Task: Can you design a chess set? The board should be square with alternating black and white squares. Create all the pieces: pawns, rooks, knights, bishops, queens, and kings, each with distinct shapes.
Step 3570:
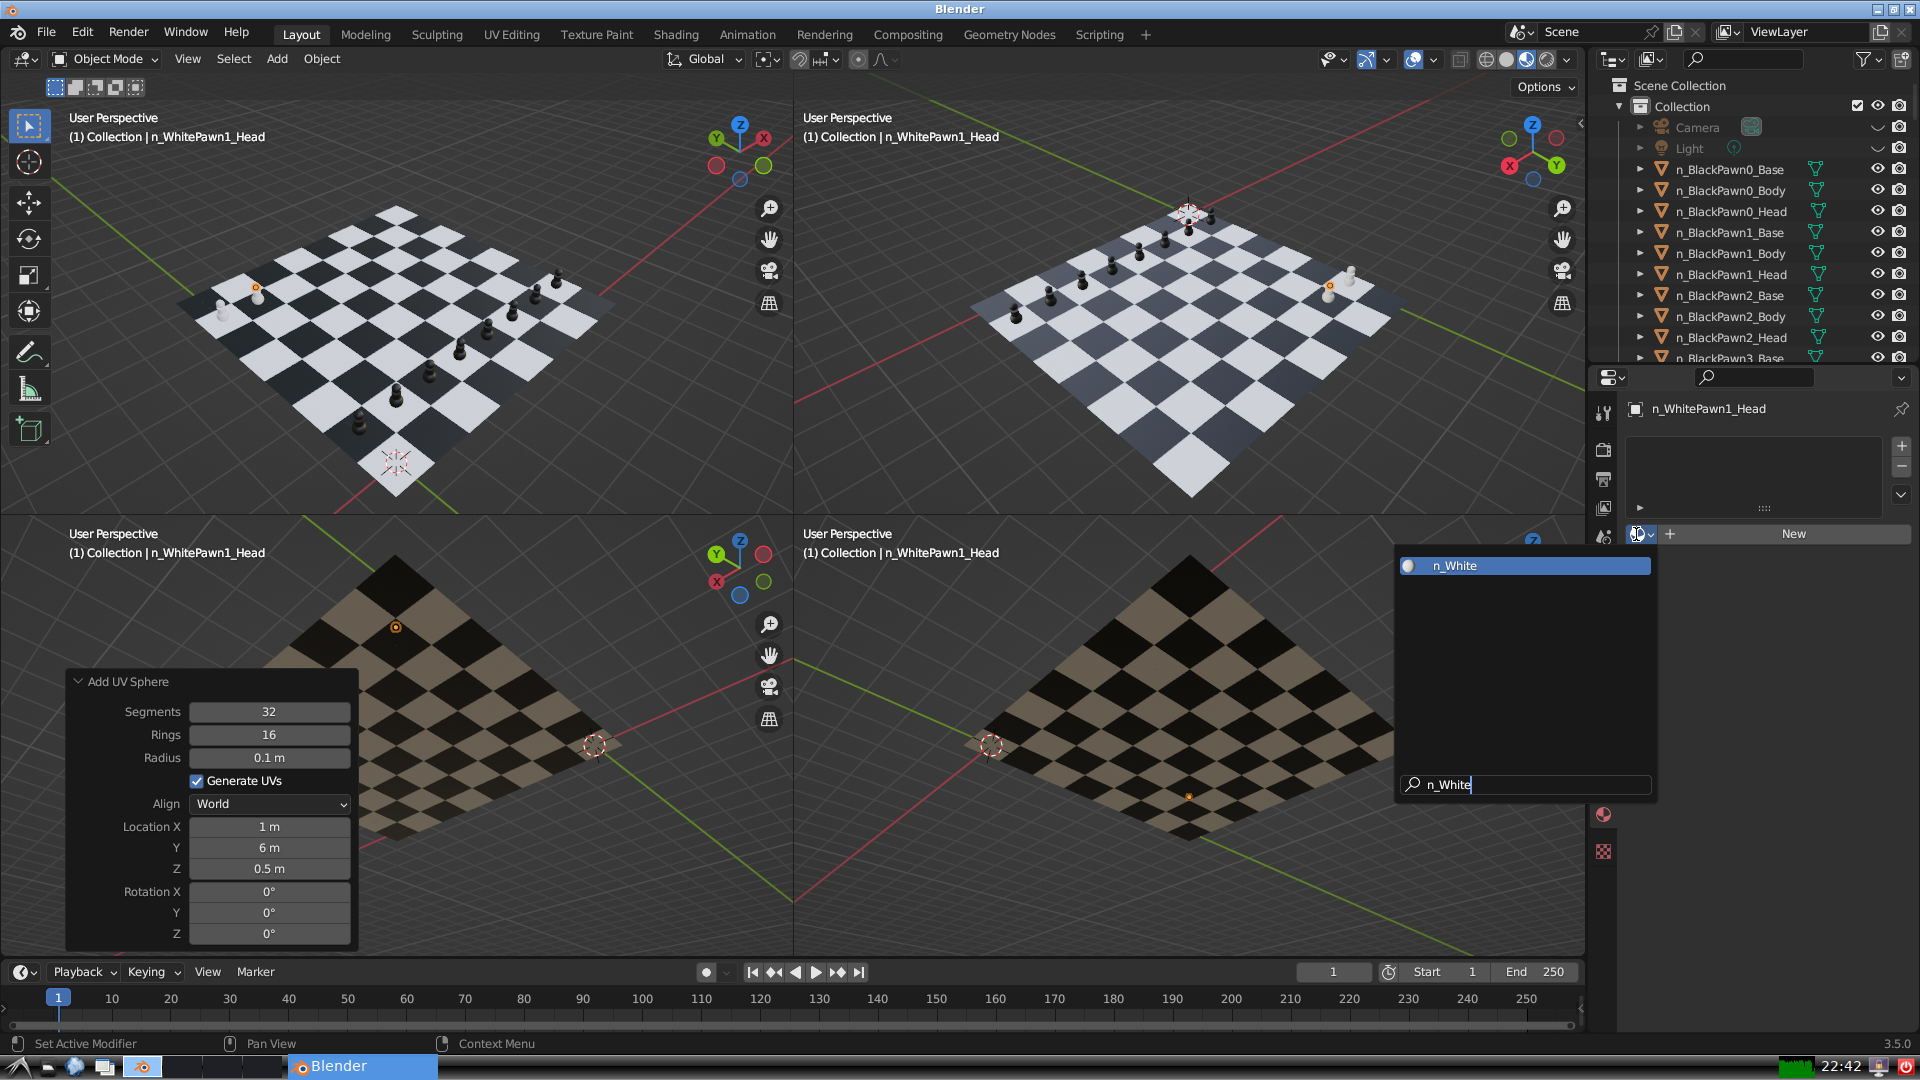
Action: {"key_press": ['Return']}